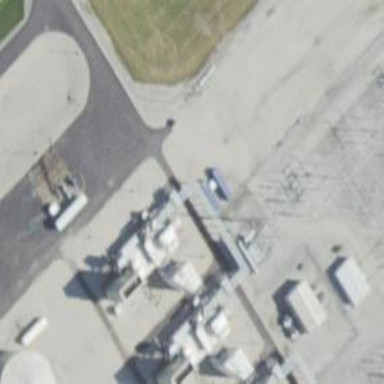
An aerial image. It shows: Gas-powered generator. It is gas turbine type generator.